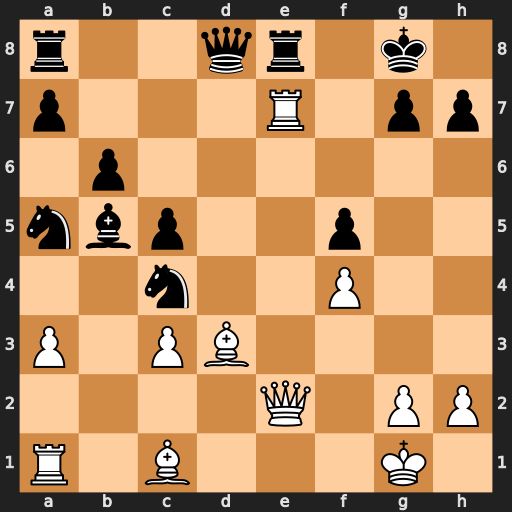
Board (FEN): r2qr1k1/p3R1pp/1p6/nbp2p2/2n2P2/P1PB4/4Q1PP/R1B3K1
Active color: w
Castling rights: -
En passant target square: -
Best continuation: Qe6+ Kh8 Qxf5 Qxd3 Rxe8+ Rxe8 Qxd3